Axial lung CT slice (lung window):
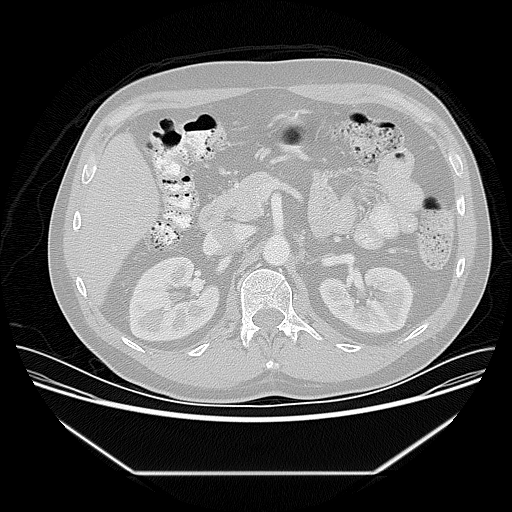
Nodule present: no